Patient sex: F
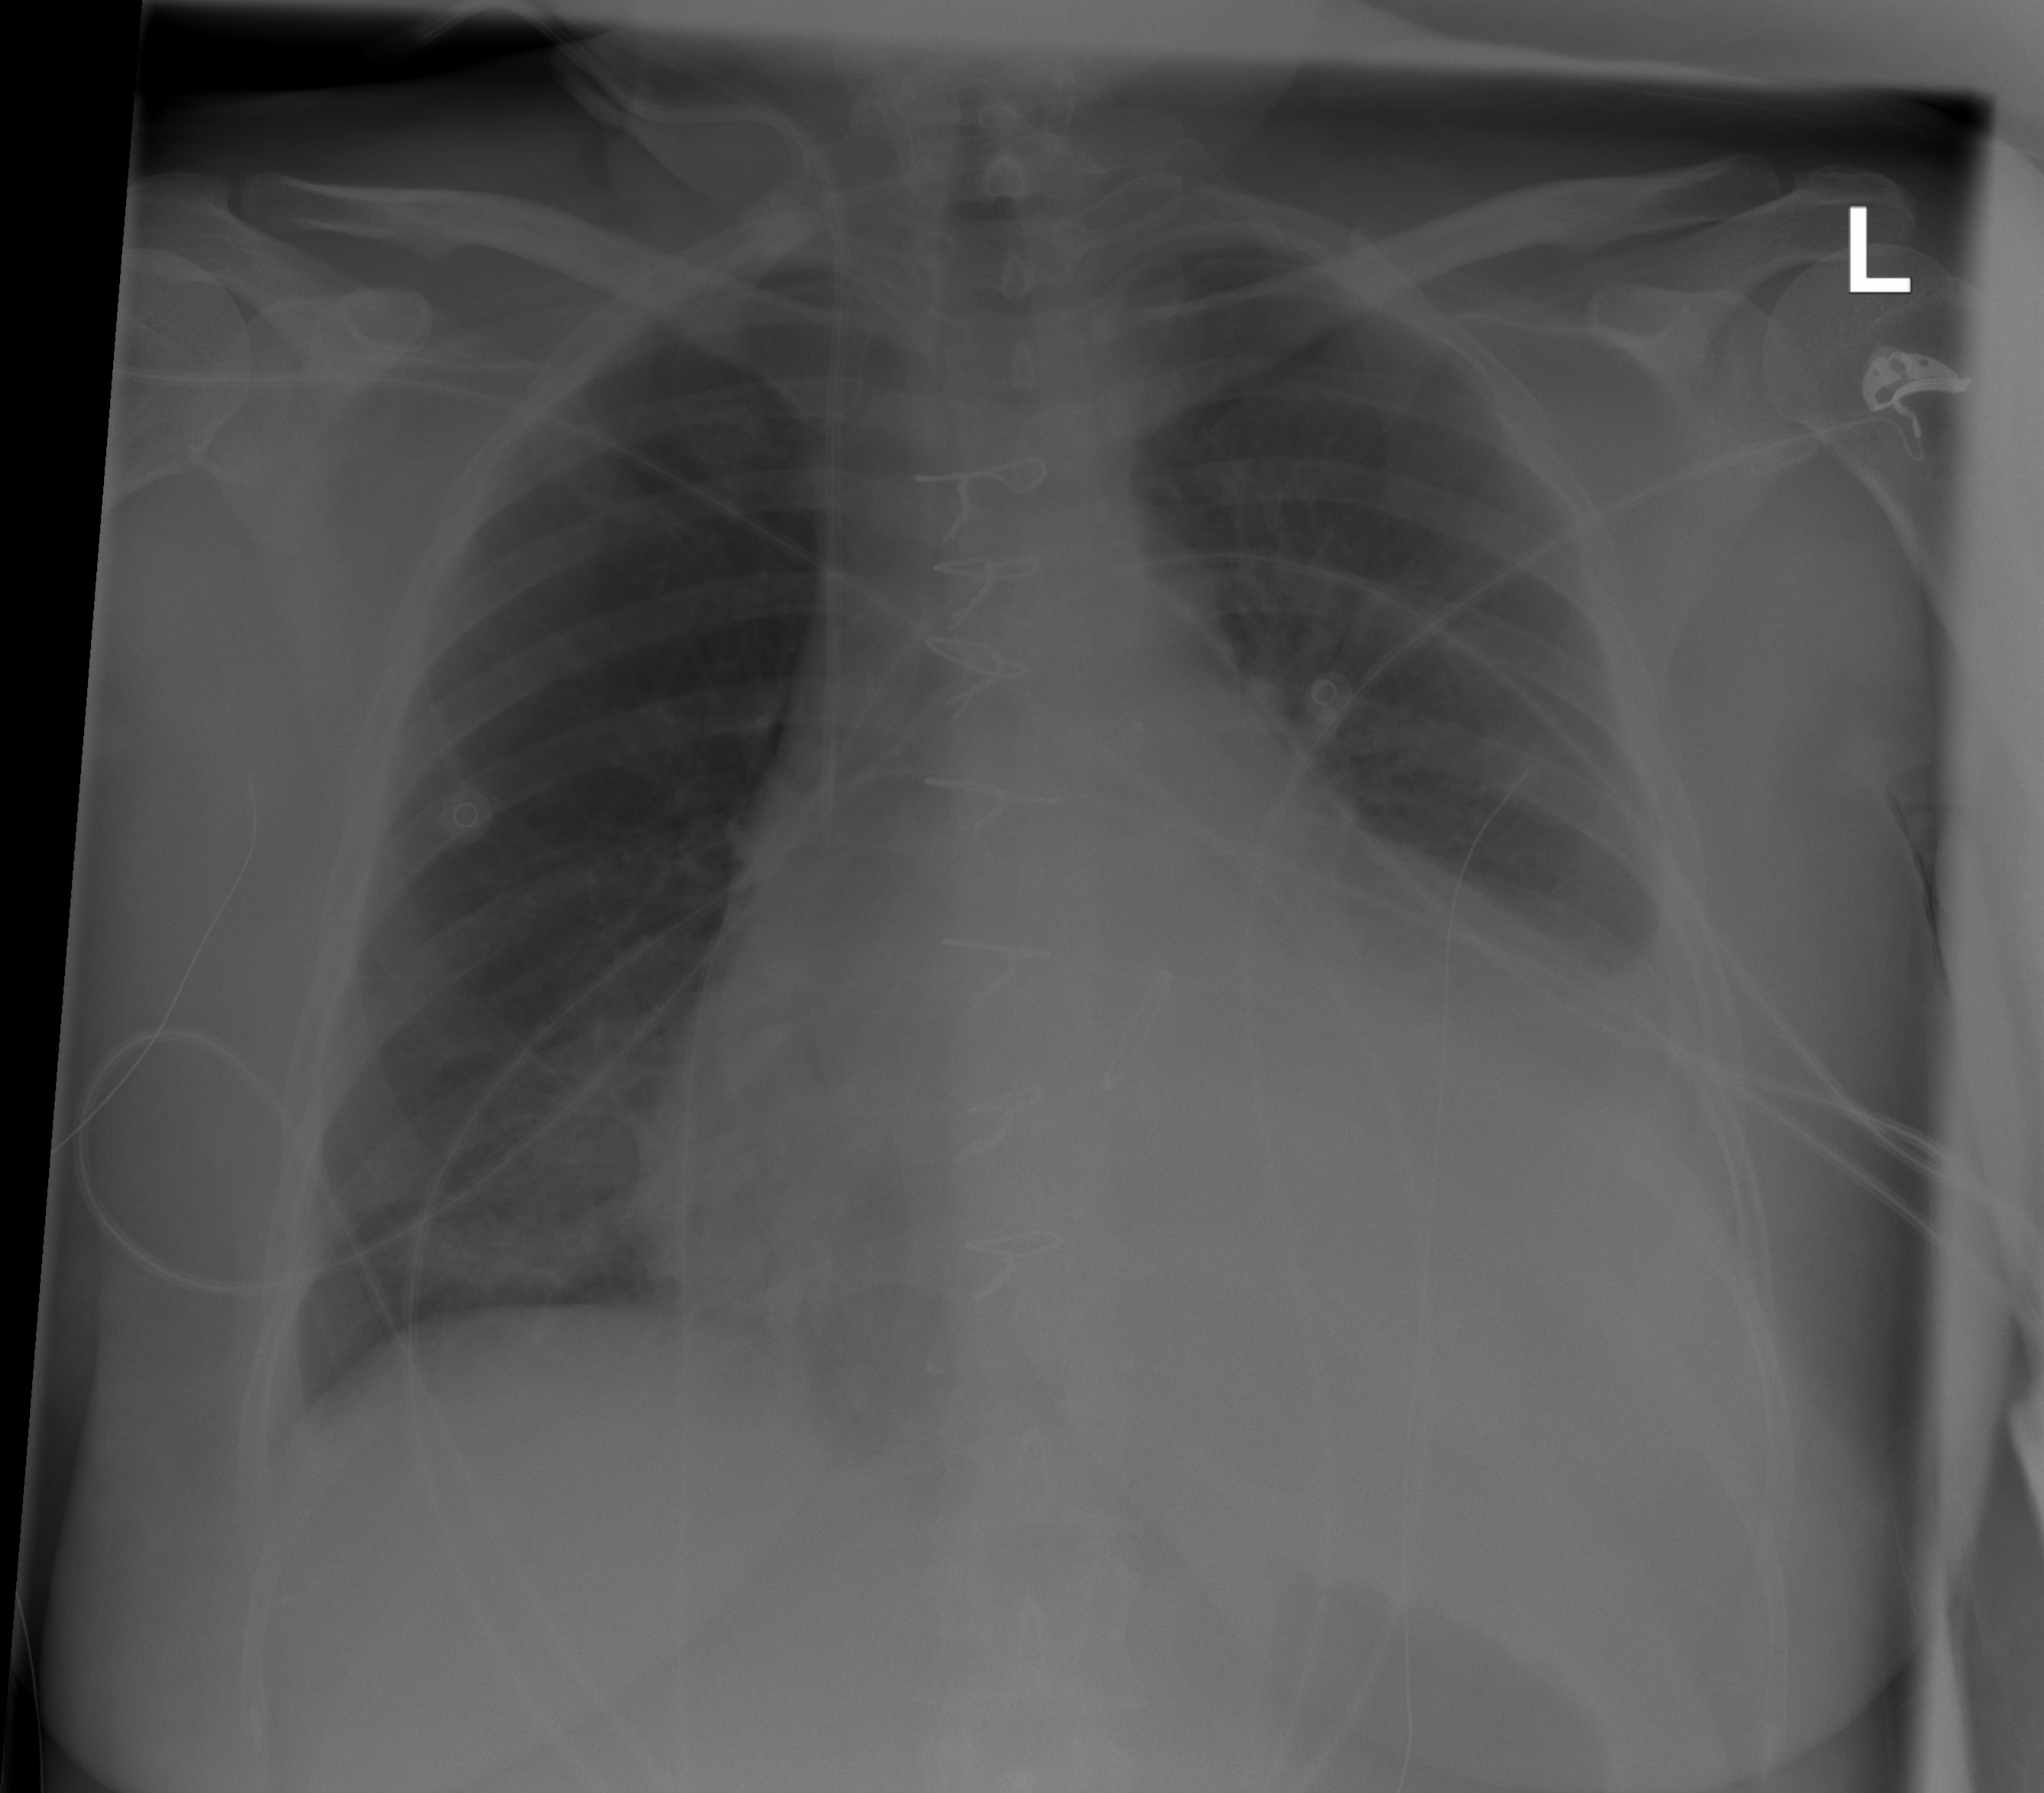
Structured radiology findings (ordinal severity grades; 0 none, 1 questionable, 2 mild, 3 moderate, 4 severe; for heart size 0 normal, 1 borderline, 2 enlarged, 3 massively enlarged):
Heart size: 3
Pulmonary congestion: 0
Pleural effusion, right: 0
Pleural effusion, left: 3
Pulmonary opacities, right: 2
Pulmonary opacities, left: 0
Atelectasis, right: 2
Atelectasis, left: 2